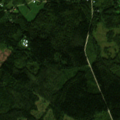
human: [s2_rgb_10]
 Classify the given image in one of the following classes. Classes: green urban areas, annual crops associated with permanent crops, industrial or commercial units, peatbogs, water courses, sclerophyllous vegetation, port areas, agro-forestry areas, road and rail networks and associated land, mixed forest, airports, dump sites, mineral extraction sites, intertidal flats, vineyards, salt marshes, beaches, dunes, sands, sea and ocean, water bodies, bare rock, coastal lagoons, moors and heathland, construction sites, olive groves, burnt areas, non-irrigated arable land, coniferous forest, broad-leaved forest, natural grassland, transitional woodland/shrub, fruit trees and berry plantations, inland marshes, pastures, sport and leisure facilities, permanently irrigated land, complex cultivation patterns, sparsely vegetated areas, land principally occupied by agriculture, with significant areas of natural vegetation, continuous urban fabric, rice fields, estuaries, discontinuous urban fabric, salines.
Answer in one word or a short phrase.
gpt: broad-leaved forest, coniferous forest, mixed forest, transitional woodland/shrub